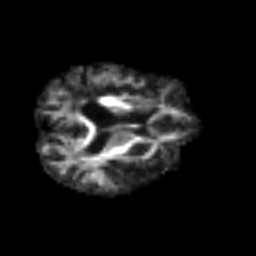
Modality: FA
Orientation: axial
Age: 64
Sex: male
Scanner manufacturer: siemens
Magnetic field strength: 3 T
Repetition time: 3.2 s
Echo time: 0.081 s